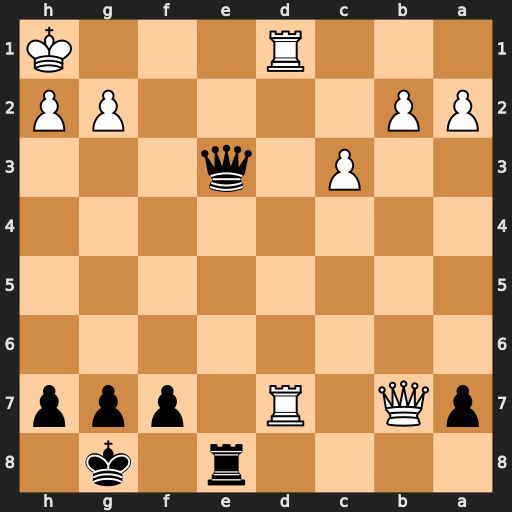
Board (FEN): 4r1k1/pQ1R1ppp/8/8/8/2P1q3/PP4PP/3R3K
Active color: b
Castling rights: -
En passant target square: -
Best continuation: Qe1+ Rxe1 Rxe1#